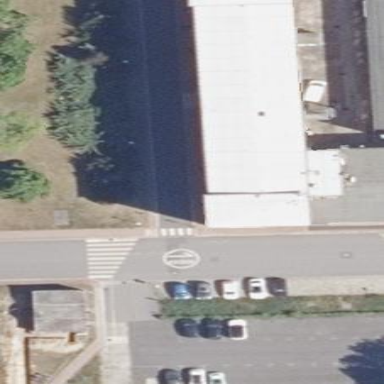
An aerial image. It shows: Office building.